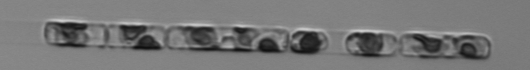
Label: Guinardia_delicatula_TAG_internal_parasite